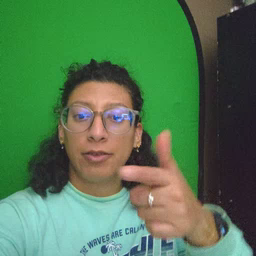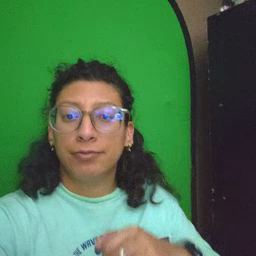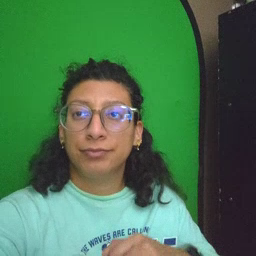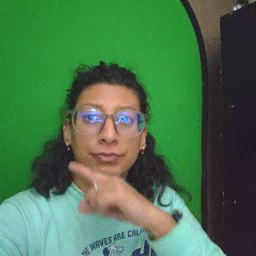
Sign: dry